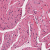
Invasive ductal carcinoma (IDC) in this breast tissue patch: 0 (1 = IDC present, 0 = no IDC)